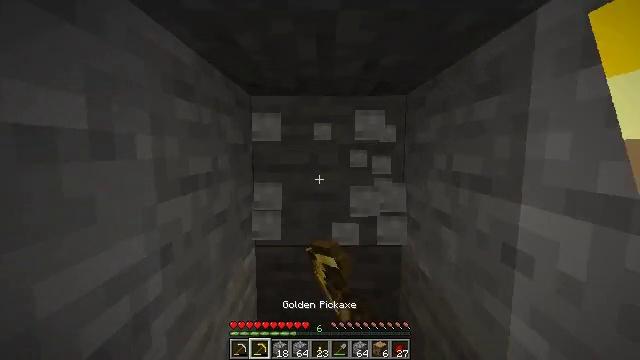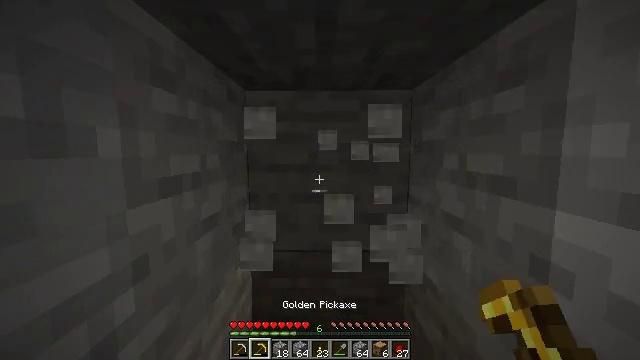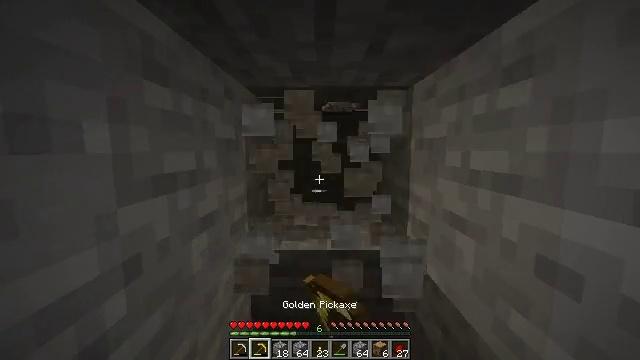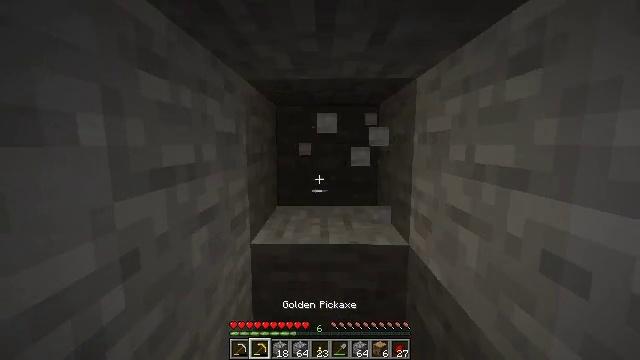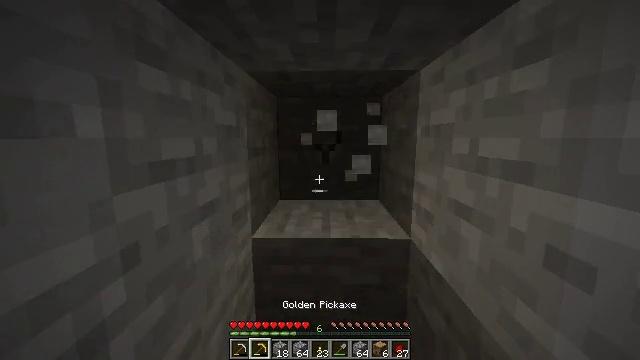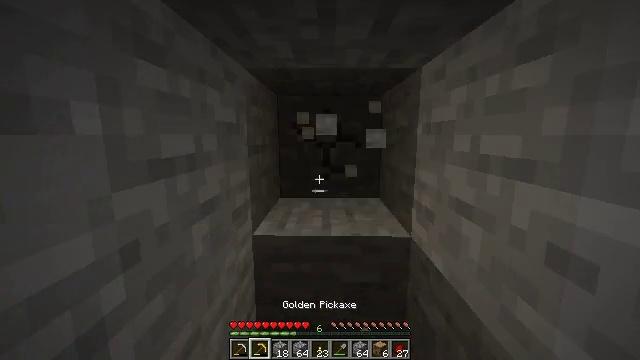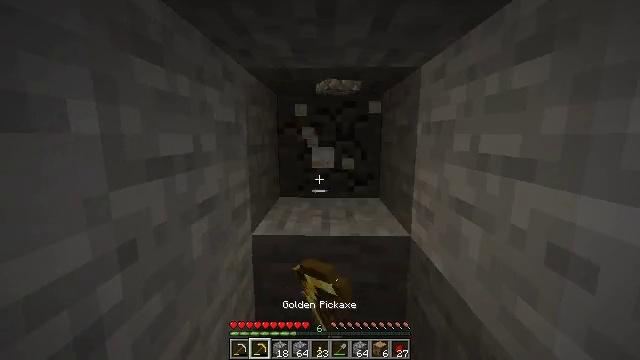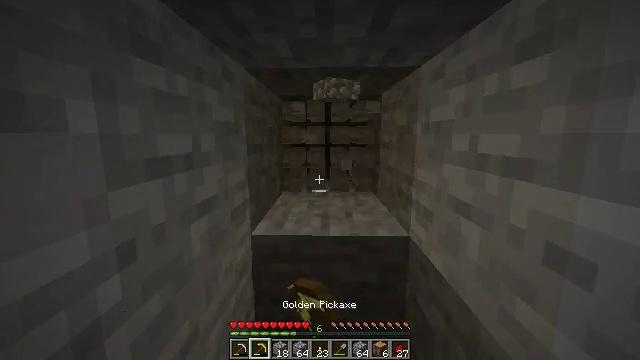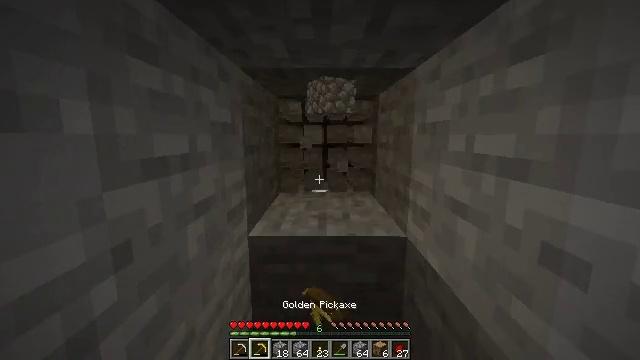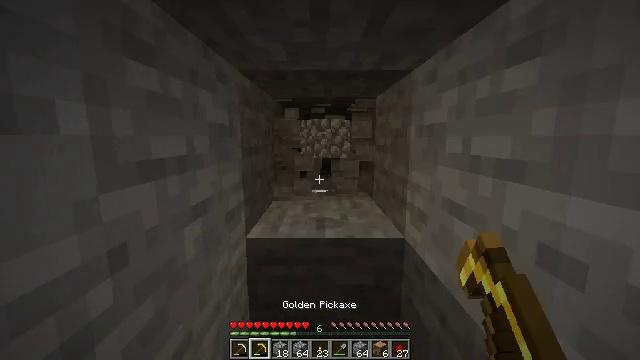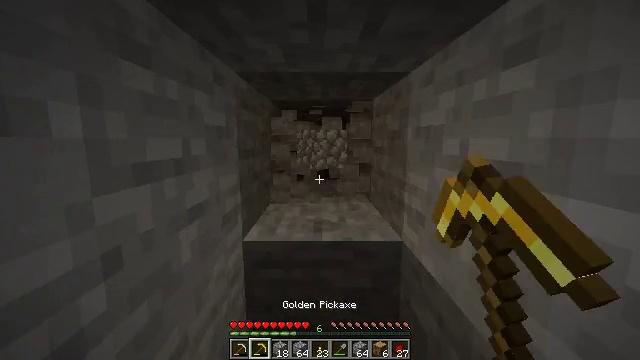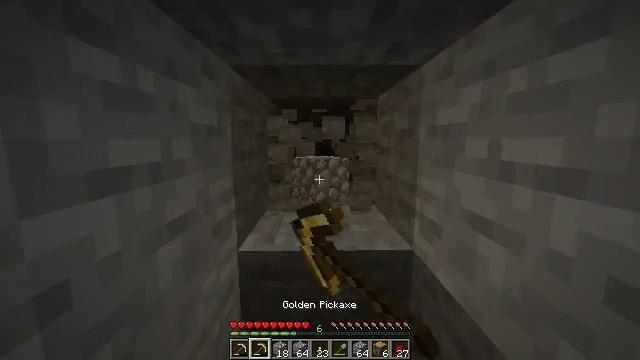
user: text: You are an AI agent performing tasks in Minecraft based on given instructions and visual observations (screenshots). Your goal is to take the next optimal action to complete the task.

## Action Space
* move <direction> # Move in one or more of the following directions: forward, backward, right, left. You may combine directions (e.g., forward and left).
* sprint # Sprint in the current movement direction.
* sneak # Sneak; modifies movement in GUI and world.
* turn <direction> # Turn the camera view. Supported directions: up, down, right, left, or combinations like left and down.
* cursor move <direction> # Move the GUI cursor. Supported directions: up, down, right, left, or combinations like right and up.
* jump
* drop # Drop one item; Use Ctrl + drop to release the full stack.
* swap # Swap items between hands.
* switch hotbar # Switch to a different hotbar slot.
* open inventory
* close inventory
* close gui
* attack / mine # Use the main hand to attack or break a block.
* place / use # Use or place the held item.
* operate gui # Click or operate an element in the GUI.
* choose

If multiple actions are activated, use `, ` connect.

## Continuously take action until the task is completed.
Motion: motion action
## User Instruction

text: Mine stone underground.
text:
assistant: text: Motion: attack / mine
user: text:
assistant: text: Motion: attack / mine
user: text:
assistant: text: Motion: turn down, attack / mine
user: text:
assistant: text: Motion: turn down, attack / mine
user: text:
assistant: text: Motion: attack / mine
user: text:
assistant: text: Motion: attack / mine
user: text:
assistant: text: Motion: attack / mine
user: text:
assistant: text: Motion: attack / mine
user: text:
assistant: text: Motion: attack / mine
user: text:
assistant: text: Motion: move forward, attack / mine
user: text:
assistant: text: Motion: move forward, attack / mine
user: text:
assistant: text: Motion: attack / mine